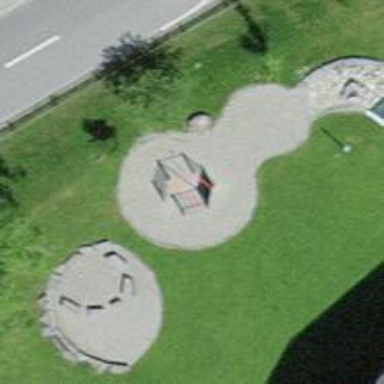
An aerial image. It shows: Playground area for leisure land.